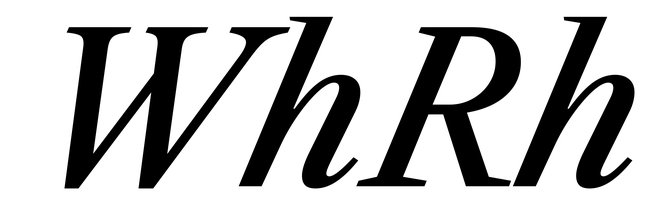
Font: LibreCaslonText-Italic_Medium_Italic